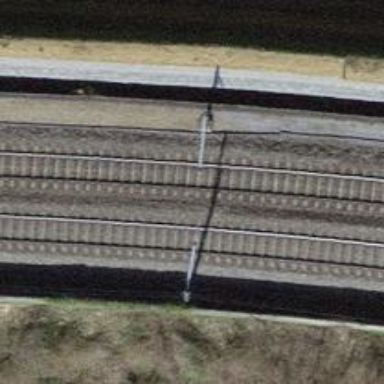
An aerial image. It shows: Single railway track with electrification through contact line.